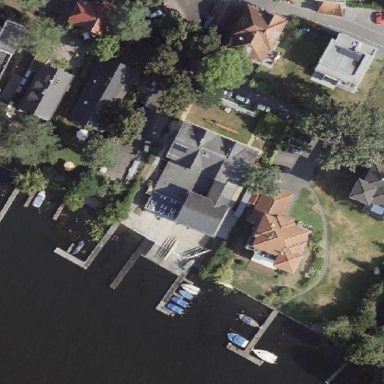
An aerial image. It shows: Sports center building dedicated to rowing.